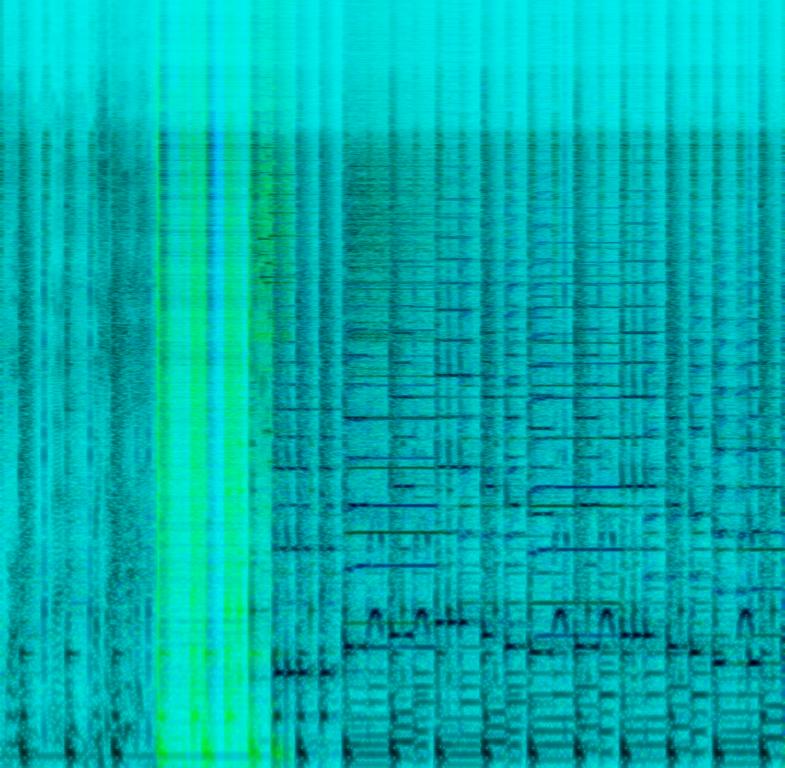
This is a comedy music piece. There is a male vocalist singing in a funny manner in the Filipino language. The keyboard is playing a goofy tune with the bass guitar playing in the background. The rhythm is being played by a simple electronic drum beat. There is an amusing atmosphere. This piece could be used in the soundtrack of a comedy movie that takes place in the Philippines.